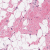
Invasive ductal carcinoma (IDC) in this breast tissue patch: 0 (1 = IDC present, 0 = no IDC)